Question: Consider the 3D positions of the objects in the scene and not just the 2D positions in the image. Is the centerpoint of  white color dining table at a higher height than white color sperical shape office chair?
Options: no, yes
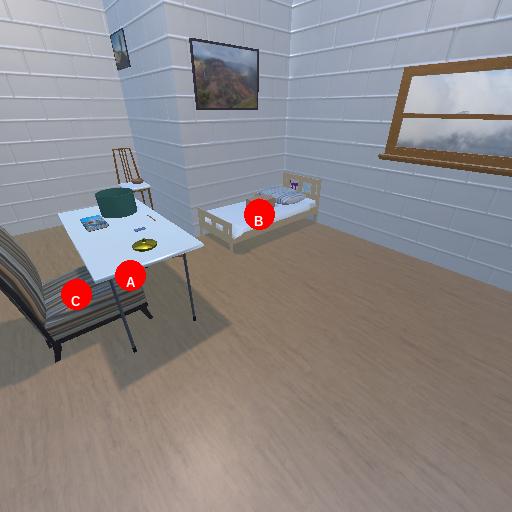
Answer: no